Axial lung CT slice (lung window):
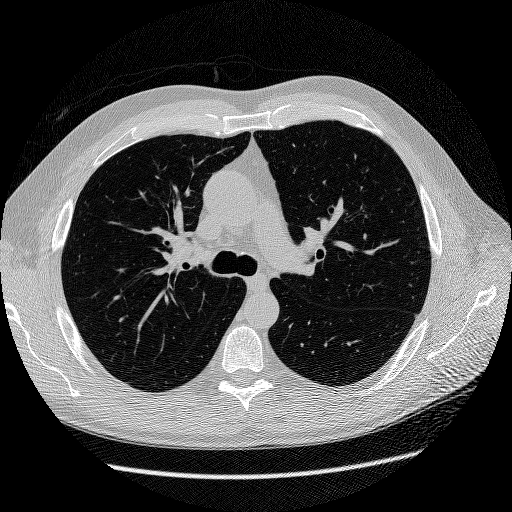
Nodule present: no